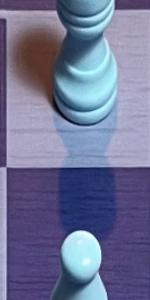
Label: Empty